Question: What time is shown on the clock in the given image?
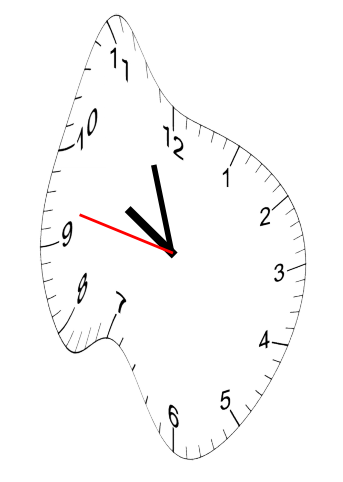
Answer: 09:56:47